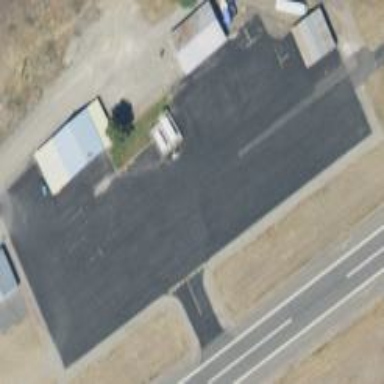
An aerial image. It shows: Apron at the airport.